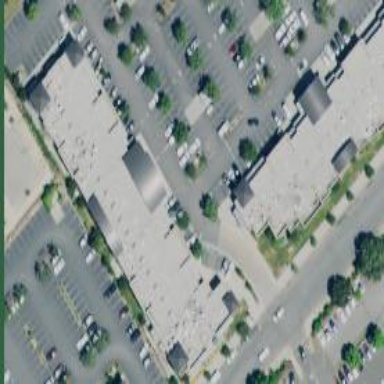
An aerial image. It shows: Healthcare facility.